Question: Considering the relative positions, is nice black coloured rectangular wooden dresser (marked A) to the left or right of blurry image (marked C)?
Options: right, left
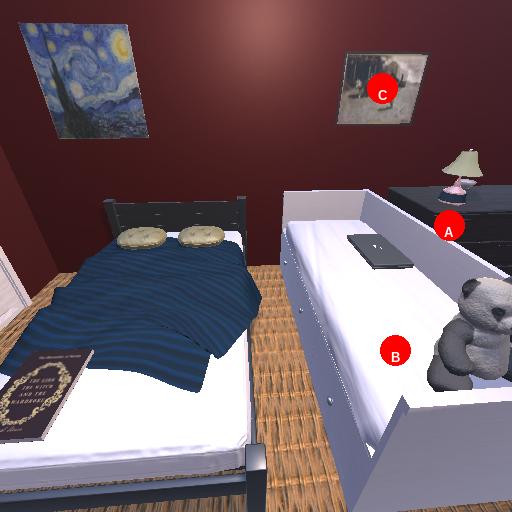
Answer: right